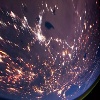
Label: land